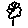
Label: flower